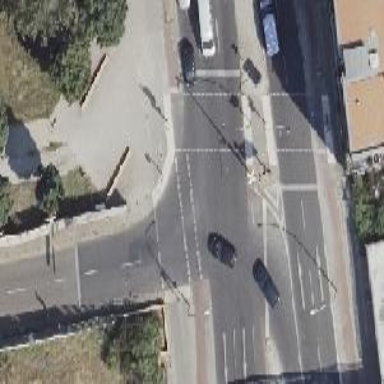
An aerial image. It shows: Junction.